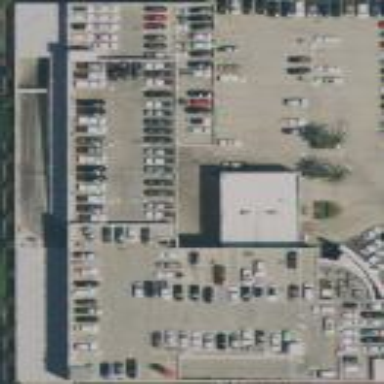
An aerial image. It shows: Commercial building.